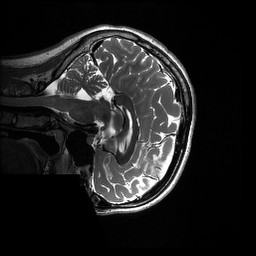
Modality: T2w
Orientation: sagittal
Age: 18
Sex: female